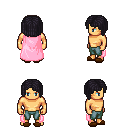
a pixel art fantasy rpg character, male body template, human, tanned skin, pink cape, teal pants, raven pageboy hairstyle, brown slippers, four views (front, back, left, right), 2x2 character sprite sheet, small pixel art, hard edges, no anti-aliasing